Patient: sex M, age 32
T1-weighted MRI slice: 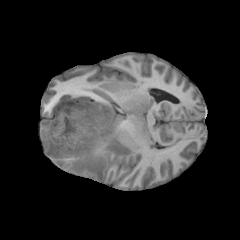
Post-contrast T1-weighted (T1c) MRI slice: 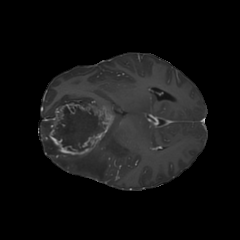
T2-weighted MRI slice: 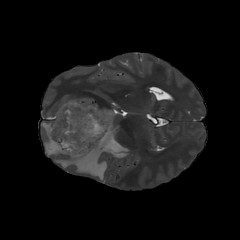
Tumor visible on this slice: yes
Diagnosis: Glioblastoma, IDH-wildtype
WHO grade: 4